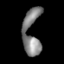
Tissue: lung
Cell type: Others
Senescence score: 0.1738
Nuclear area (px): 710
Mean DAPI intensity: 128.841